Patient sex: M
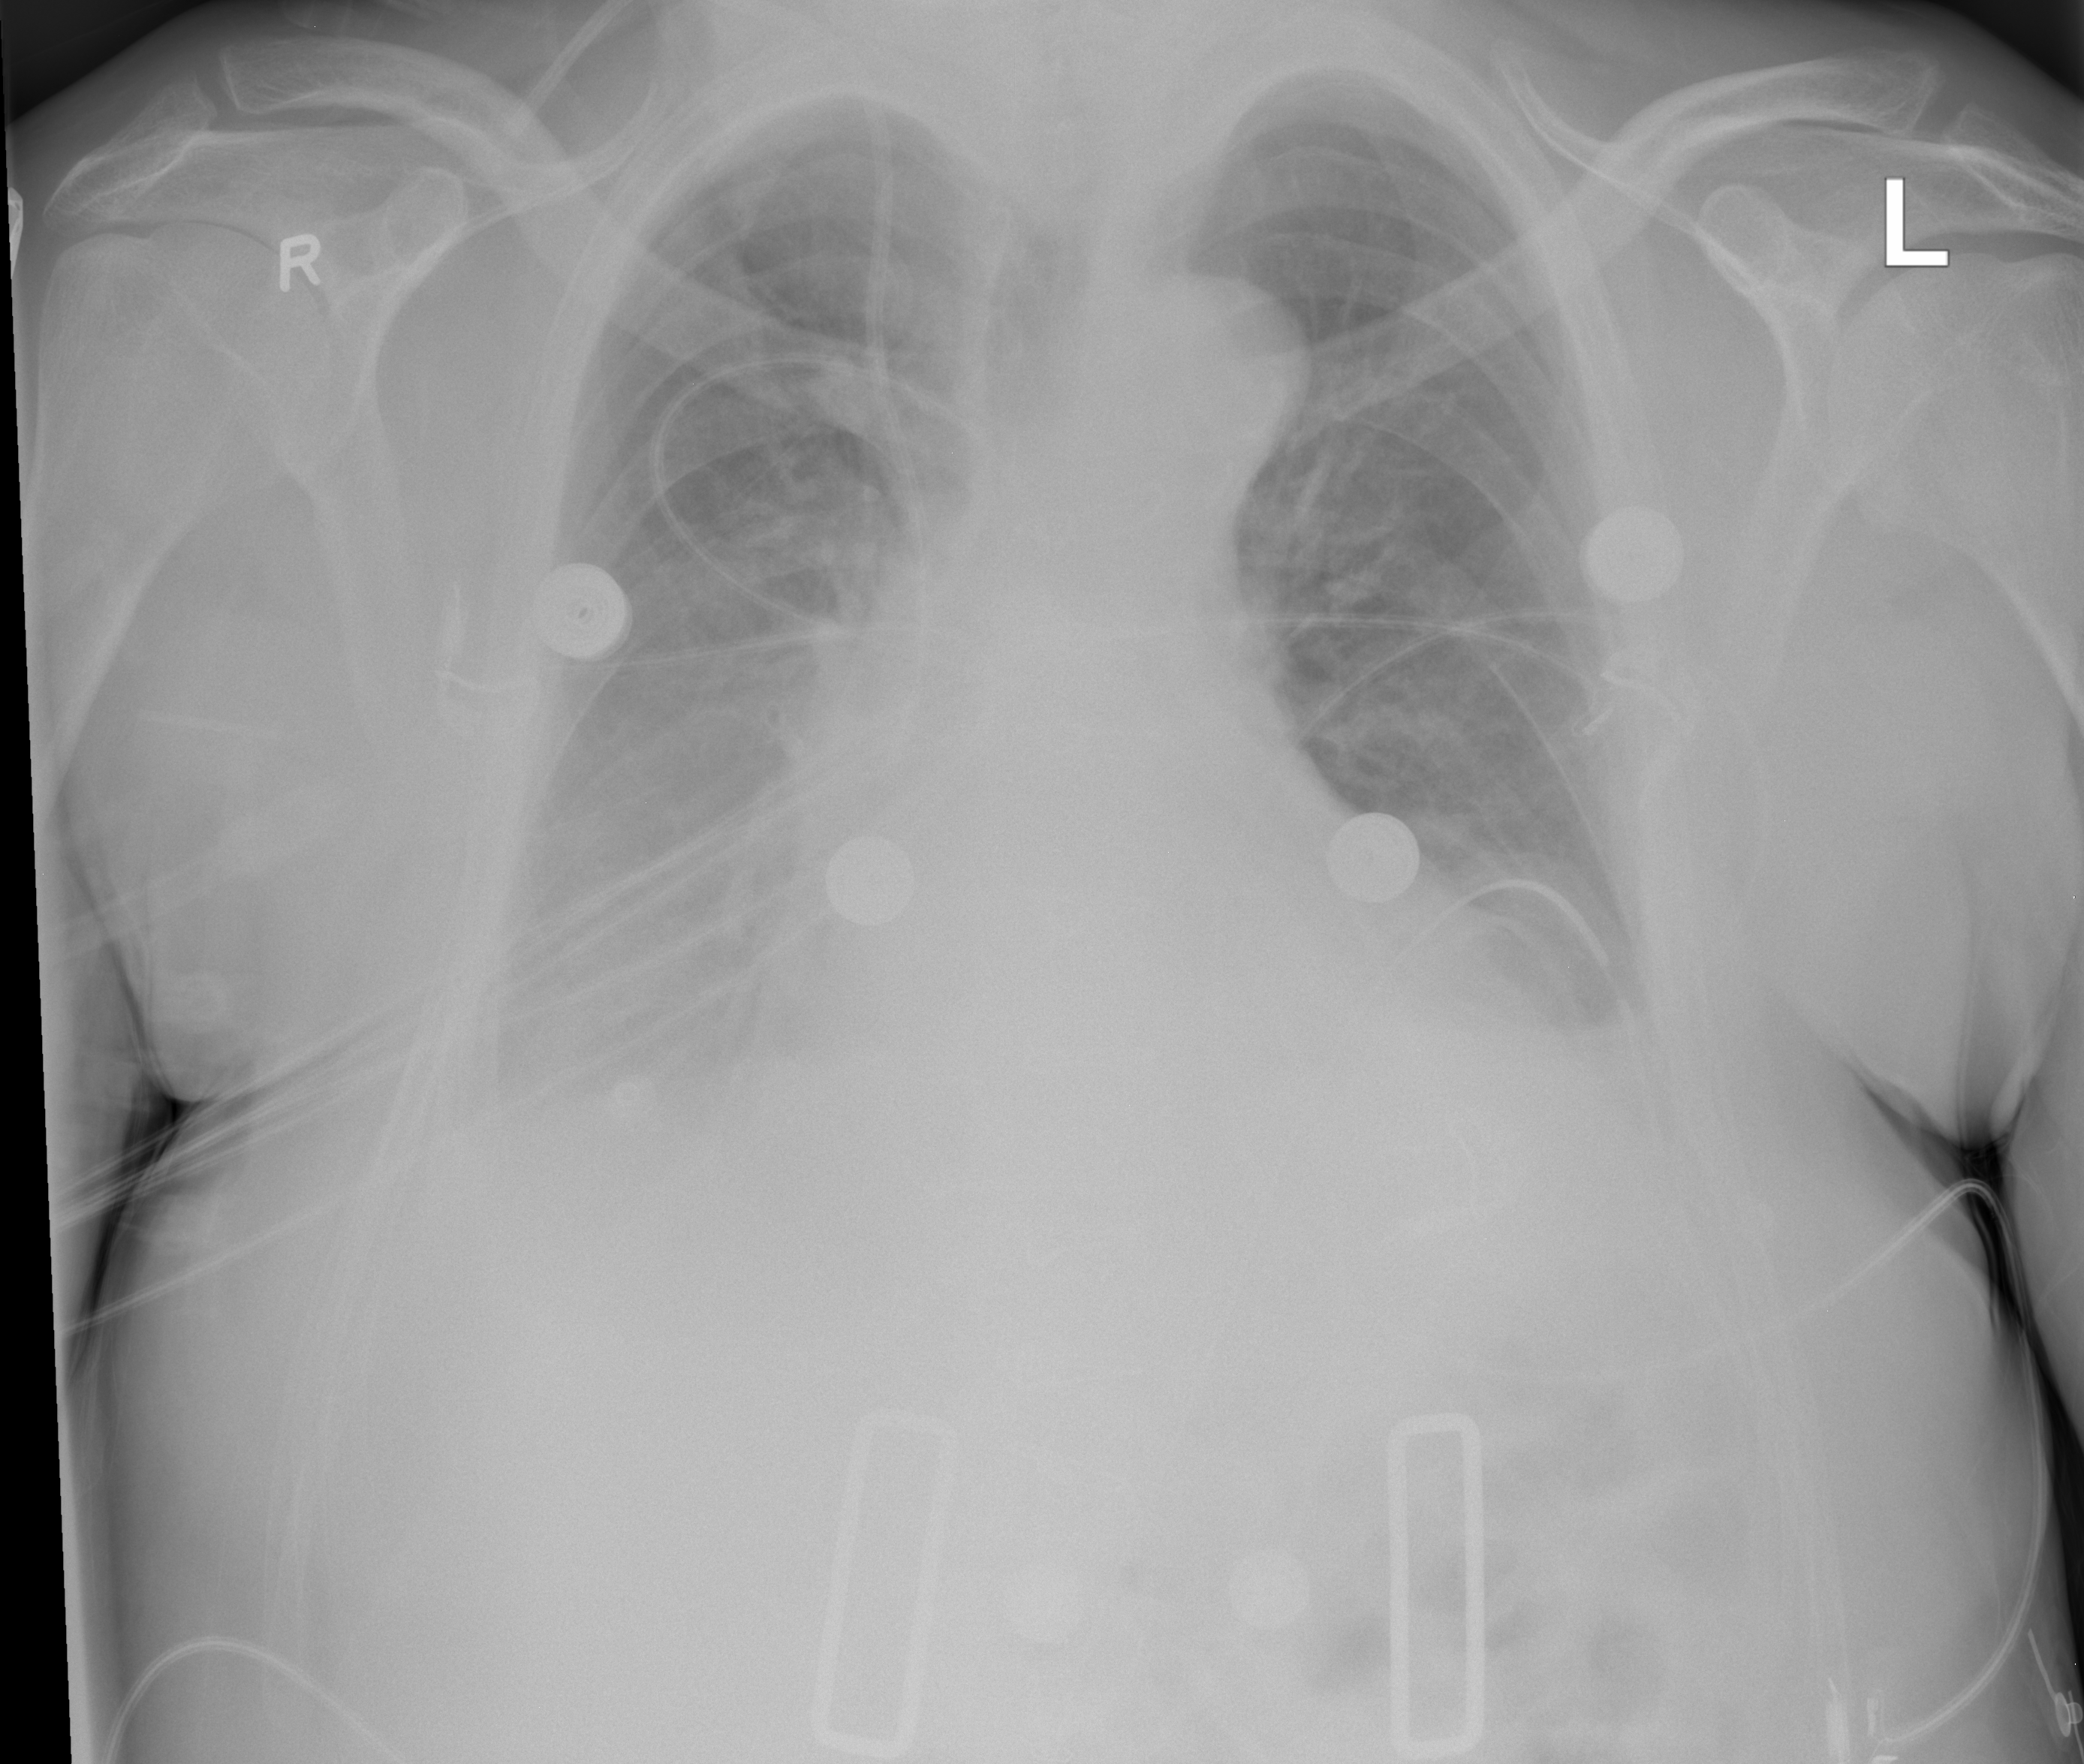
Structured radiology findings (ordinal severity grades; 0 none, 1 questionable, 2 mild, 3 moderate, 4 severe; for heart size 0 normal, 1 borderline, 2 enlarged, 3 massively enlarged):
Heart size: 2
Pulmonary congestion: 0
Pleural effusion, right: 2
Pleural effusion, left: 2
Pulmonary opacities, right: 0
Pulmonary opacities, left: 0
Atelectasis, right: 0
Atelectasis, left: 2